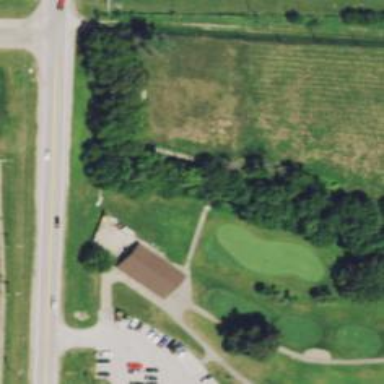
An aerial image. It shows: Path for both road and golf.